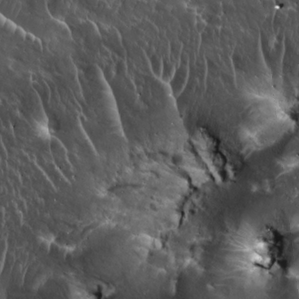
Label: non_frost